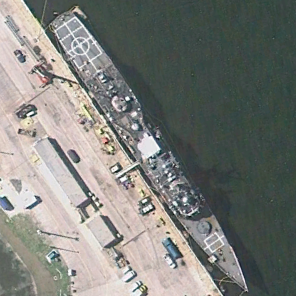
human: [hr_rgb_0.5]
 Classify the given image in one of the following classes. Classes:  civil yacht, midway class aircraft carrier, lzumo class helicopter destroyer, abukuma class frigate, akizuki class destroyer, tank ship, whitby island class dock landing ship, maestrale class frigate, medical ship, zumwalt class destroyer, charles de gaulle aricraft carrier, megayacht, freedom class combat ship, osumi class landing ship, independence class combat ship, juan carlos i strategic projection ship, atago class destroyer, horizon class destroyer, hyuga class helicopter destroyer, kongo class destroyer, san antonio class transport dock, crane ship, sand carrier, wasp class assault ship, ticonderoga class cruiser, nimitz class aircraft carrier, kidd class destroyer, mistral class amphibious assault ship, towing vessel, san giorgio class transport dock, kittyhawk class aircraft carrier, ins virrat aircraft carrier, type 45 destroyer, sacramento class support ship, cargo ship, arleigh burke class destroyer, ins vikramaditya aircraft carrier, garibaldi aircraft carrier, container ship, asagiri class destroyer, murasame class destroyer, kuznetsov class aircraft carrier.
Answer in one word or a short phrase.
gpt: Ticonderoga class cruiser